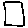
Label: square